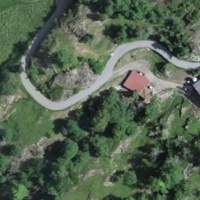
EUNIS habitat code: 50
Species observed at this site:
Asplenium septentrionale
Dactylorhiza sambucina